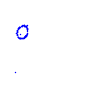
Particle: proton